Interaction volume radius: 10 \u00c5
Interaction volume height: 10 \u00c5
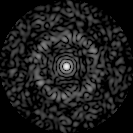
Disorder parameter: 0.8111